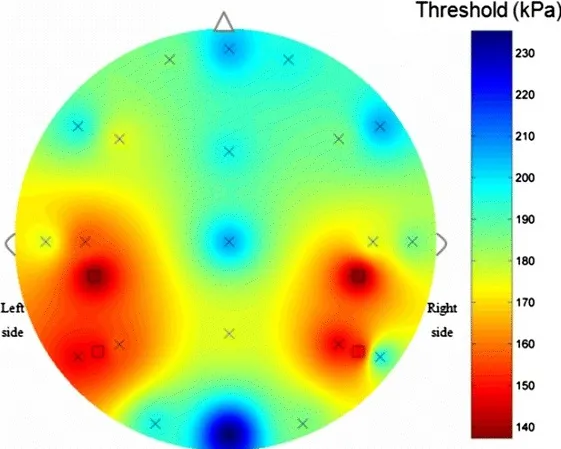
Topographical pressure pain sensitivity map of the case report with multifocal nummular headache.
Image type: electrography (eeg)